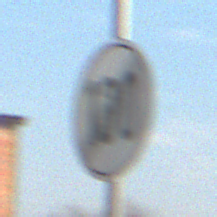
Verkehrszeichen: EndeGeschwindigkeit130
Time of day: MorningAfternoon
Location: Outdoor (Suburban)
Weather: PartlyCloudy
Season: NotSpecified
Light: Natural